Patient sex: M
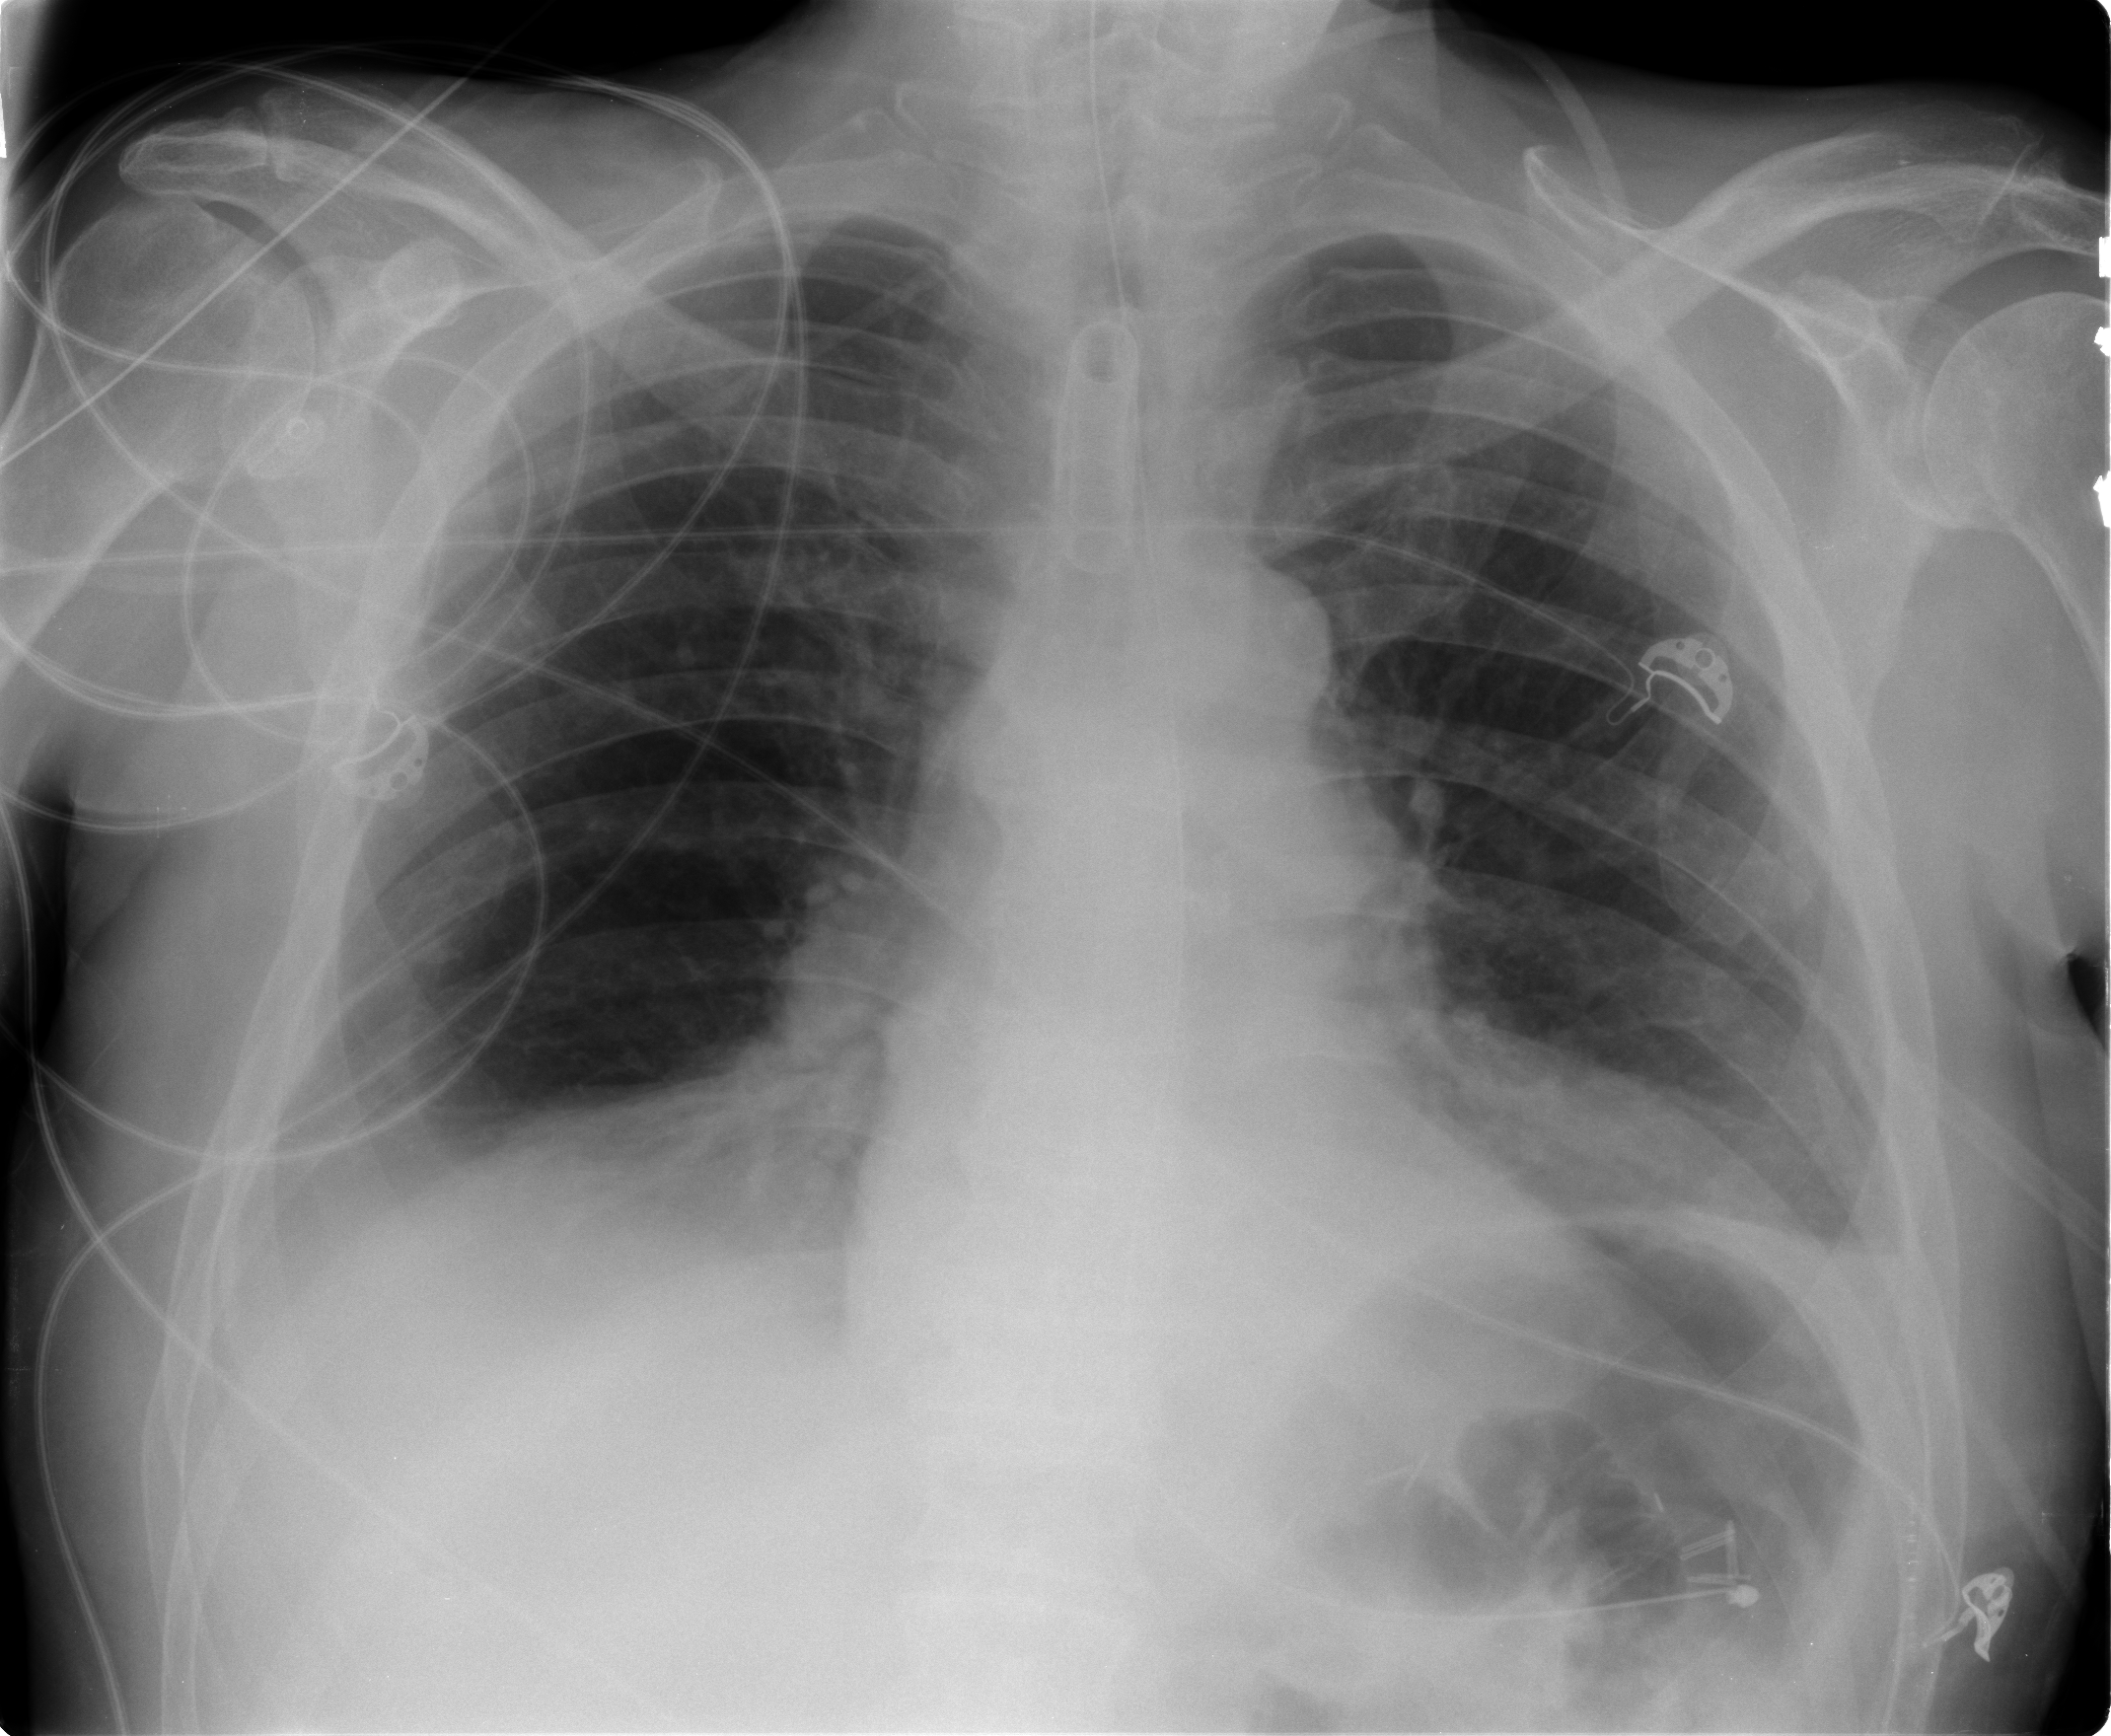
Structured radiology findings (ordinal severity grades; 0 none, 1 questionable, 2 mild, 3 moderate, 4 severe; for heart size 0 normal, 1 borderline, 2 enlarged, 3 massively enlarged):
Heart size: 0
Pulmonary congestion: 2
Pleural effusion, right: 1
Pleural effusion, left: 2
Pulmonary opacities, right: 0
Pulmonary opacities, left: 0
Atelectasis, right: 2
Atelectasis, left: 2